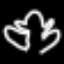
Label: frog